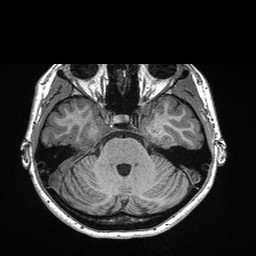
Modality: T1w
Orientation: coronal
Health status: healthy
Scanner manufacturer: siemens
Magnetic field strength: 3 T
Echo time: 0.00298 s